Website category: sports
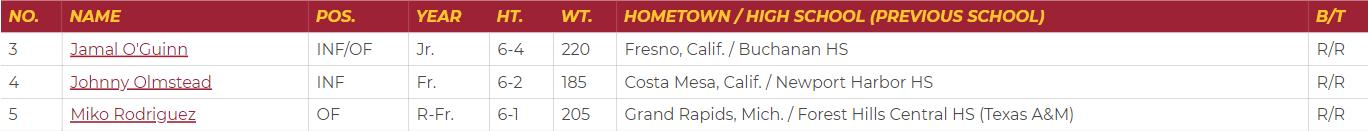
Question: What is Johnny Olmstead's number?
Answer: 4

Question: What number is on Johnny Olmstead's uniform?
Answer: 4

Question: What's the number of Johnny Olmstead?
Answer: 4

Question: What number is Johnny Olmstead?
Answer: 4

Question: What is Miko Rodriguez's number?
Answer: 5

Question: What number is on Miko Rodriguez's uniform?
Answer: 5

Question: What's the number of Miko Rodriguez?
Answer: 5

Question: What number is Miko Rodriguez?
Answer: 5

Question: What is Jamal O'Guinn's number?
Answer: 3

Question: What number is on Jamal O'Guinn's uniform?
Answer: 3

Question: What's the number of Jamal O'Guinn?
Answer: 3

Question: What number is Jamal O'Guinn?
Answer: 3

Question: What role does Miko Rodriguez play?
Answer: OF

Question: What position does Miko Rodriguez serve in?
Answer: OF

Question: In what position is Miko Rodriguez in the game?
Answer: OF

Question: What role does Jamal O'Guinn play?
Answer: INF/OF

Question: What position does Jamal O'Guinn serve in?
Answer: INF/OF

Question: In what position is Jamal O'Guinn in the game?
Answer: INF/OF

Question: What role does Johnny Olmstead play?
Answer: INF

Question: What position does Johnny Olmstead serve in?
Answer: INF

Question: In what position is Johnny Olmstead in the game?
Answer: INF

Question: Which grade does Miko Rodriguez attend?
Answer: R-Fr.

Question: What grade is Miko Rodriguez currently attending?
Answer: R-Fr.

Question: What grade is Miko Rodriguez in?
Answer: R-Fr.

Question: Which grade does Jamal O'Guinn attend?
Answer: Jr.

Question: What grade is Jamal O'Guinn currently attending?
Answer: Jr.

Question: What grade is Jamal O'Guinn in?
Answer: Jr.

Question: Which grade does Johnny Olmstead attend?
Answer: Fr.

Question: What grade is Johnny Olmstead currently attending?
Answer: Fr.

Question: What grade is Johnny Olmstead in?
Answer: Fr.

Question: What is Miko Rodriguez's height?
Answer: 6-1

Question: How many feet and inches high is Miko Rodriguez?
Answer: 6-1

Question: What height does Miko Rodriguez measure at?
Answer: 6-1

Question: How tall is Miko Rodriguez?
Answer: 6-1

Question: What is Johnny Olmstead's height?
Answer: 6-2

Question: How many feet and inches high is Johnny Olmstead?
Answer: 6-2

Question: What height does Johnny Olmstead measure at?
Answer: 6-2

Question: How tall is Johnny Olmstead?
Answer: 6-2

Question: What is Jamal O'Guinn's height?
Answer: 6-4

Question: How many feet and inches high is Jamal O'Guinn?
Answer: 6-4

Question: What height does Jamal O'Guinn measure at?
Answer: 6-4

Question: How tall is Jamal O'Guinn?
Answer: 6-4

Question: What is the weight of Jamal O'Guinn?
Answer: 220

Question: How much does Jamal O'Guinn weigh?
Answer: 220

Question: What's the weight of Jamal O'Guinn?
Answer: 220

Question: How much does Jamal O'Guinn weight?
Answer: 220

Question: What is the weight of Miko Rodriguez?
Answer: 205

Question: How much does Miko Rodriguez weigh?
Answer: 205

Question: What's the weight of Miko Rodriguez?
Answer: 205

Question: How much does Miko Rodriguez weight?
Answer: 205

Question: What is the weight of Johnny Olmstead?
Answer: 185

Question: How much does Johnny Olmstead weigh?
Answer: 185

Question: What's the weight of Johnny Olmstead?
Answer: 185

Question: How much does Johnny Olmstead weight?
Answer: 185

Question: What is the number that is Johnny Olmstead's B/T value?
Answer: R/R

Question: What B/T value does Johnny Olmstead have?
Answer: R/R

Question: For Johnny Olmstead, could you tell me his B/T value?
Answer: R/R

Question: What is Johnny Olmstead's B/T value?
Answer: R/R

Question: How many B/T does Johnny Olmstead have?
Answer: R/R

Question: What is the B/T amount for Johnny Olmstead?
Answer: R/R

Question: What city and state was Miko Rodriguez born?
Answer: Grand Rapids, Mich.

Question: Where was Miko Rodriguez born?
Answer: Grand Rapids, Mich.

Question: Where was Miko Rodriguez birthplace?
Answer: Grand Rapids, Mich.

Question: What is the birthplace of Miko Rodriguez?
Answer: Grand Rapids, Mich.